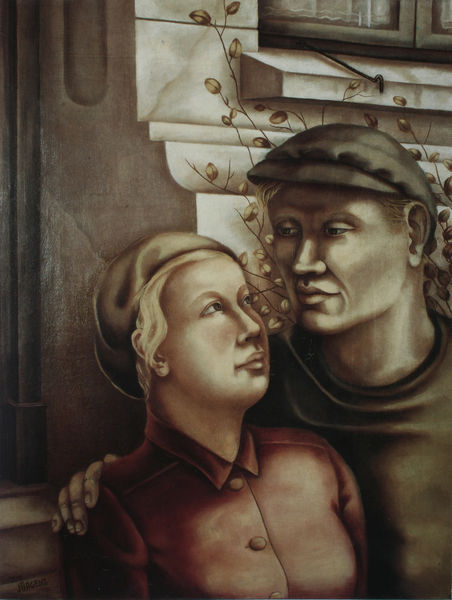
Titel: Liebespaar
Künstler: Grethe Jürgens
Standort: Hannover
Institution: Kunstmuseum Hannover mit Sammlung Sprengel
Schlagwörter: baum, blätter, hand, mann, grün, menschen, mädchen, braun, fenster, frau, grau, hut, mund, nase, ohr, blick, gebäude, haus, rot, beige, blond, dix, gesichter, jacke, kappe, mütze, mützen, augen, bluse, kragen, hals, portrait, porträt, signatur, strauch, zweige, busch, haare, paar, pflanze, schulter, ranken, liebe, umarmung, mauer, arbeiter, nasen, knöpfe, doppelportrait, hauswand, liebespaar, halbportrait, augenkontakt, fensterbrett, sozialismus, bacon, schiebermütze, sozalismus